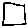
Label: square